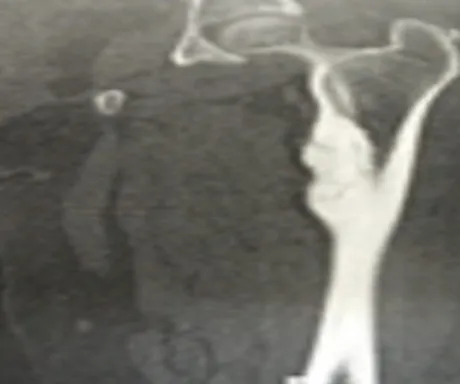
The caracteristic candle wax condensation of the proximal femur below the calcar in the CT scan.
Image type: radiology (ct)